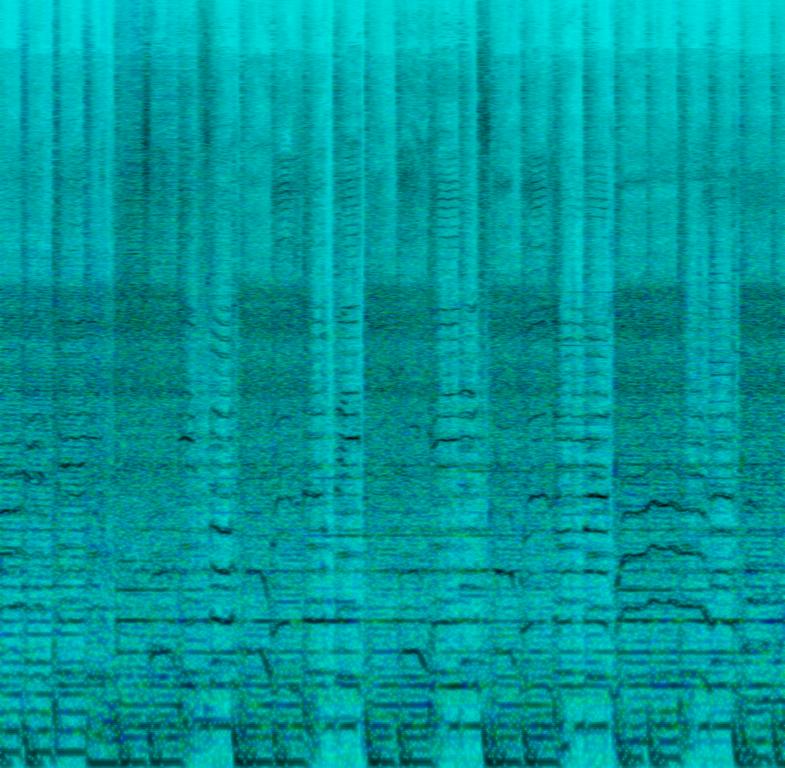
A female vocalist sings this melodic Soft Rock. The tempo is medium with intense electric guitar harmony, keyboard accompaniment, synthesiser arrangements, steady drumming and subtle bass. The vocals are soft and melodic . The song is passionate, emotional, euphonious, simple, fresh and pleasant. This song is contemporary soft rock.